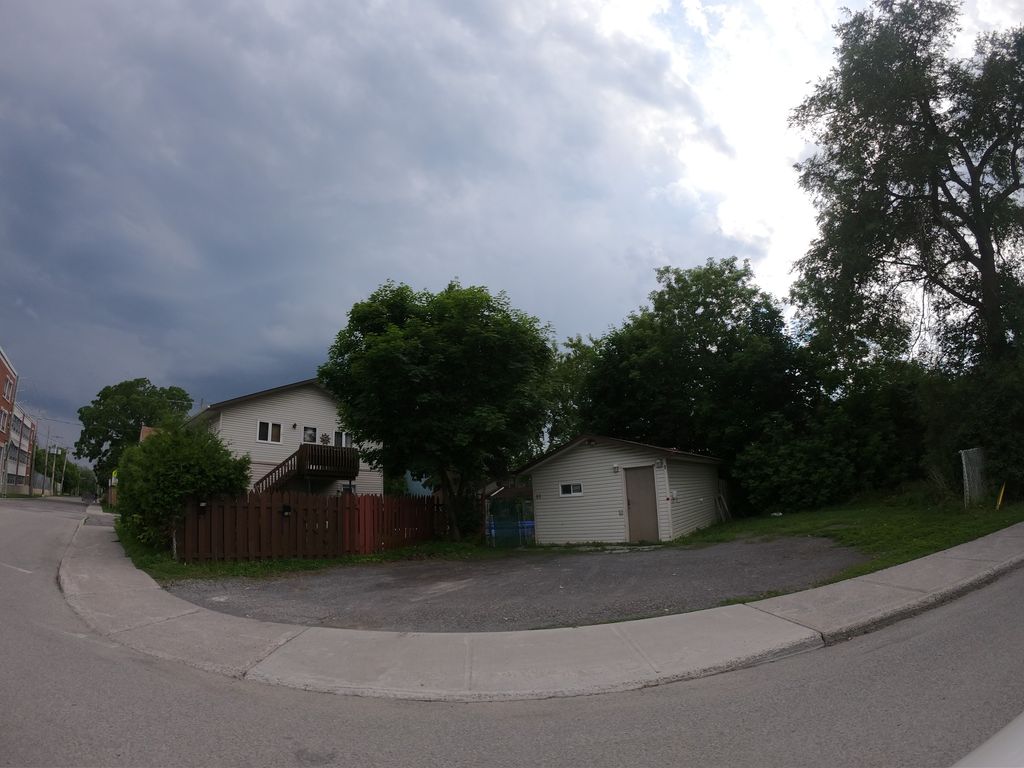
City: ottawa-gatineau